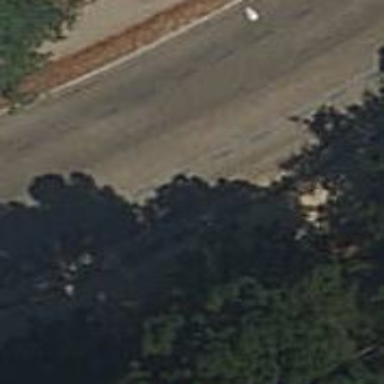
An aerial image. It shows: Unclassified asphalt road with separate sidewalk.